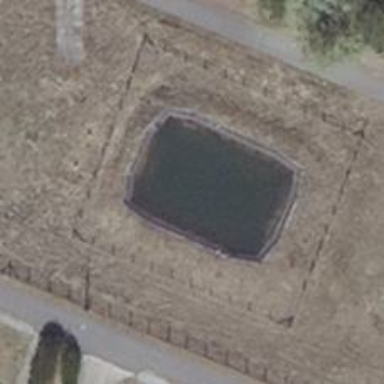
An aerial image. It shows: Emergency fire water pond.